Question: I am trying to set up a script that queries a database to populate a page. This is my first foray into database querying in PHP, so forgive me if the problem is something really stupid.
The problem I have is that the page does not seem to connect to the database, as the first 2 debug statements are rendered in the browser, but nothing after them is. however, when I run it on the command line using php.exe, it runs properly and displays all required data from the query.
I am running wampserver 2.2 on windows 7 and it does not display in any browser (tested in Chrome, Firefox, and IE9.
My current code is below. I have also tried moving the connection to the head, but that prevents anything, even debug1, from rendering. The die statement is not rendered in any circumstance.
'''
<html>
<body>
debug1<br />
<?php
echo "debug2<br />";
$con = mysql_connect("hostname.of.database","username","password") die('Could not connect: ' . mysql_error());
echo "debug3<br />";
mysql_select_db("dbname",$con);
$result = mysql_query("SELECT * FROM Mail");
while ($row = mysql_fetch_array($result))
{
echo $row['Sender'];
echo "<br />";
echo $row['Subject'];
echo "<br />";
echo $row['Message'];
echo "<br />";
echo "<br />";
}
echo "debug4<br />";
mysql_close($con);
?>
</body>
</html>
'''
After moving the 'die' statement to the same line as the connection, I get the following rendered in the page:
'''
Fatal error: Call to undefined function mysql_connect() in C:\wamp\www est.php on line 10
'''
I have added 'extension=php_mysql.dll' to my php.ini file and restarted the servers. I am now getting the following page:

Problem solved. My last problem was that I forgot to replace 'hostname.of.database' with the actual hostname.
For those who read this in the future, the solution is as follows:
1. don't close the connection before retrieving the results
2. ensure that the php_mysql extension is enabled by adding extension=php_mysql.dll to the php.ini file
3. reboot the server, clear the browser cache and try again.
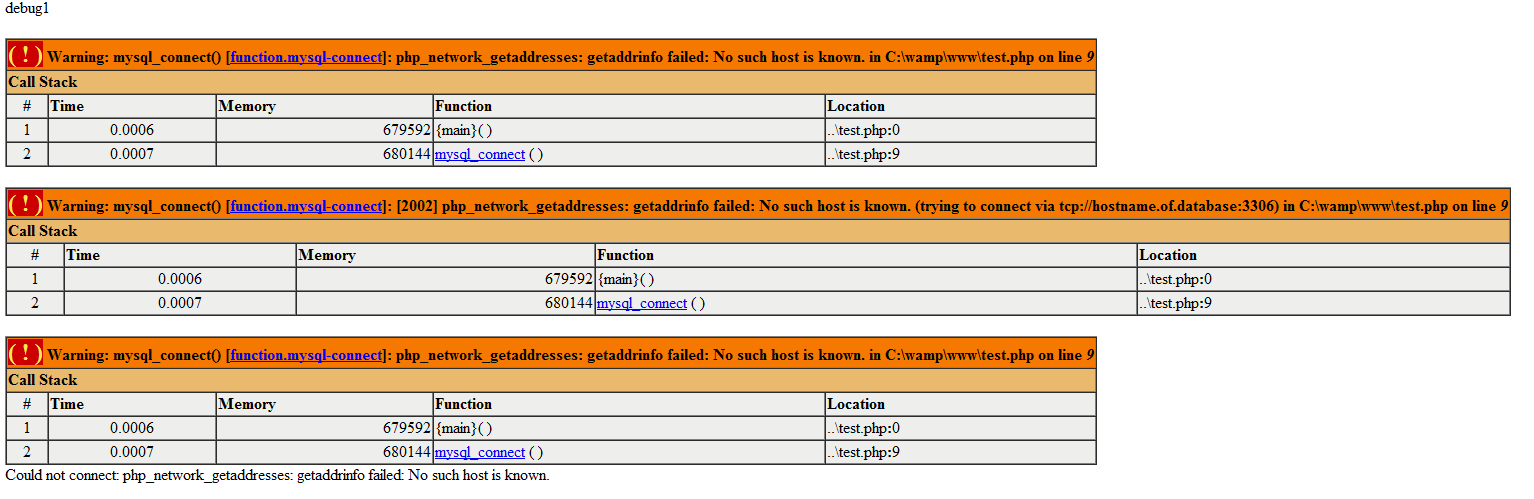
Answer: Because you're closing the connection before fetching results:
'''
// Don't do this!!!
//mysql_close($con);
while ($row = mysql_fetch_array($result))
{
echo $row['Sender'];
echo "<br />";
echo $row['Subject'];
echo "<br />";
echo $row['Message'];
echo "<br />";
echo "<br />";
}
'''
Unless you specifically have a need to free some memory or destroy a connection when you intend to create another one, it is usually not necessary to make explicit calls to 'mysql_close()'. It will be called when the script completes execution.
### Update:
After posting your error message, it would appear that the MySQL extension is not enabled for your WAMP stack. A different php.ini file may be used by the command line than is used by the web server. Locate the correct php.ini by calling 'phpinfo()' and enable the MySQL extension.